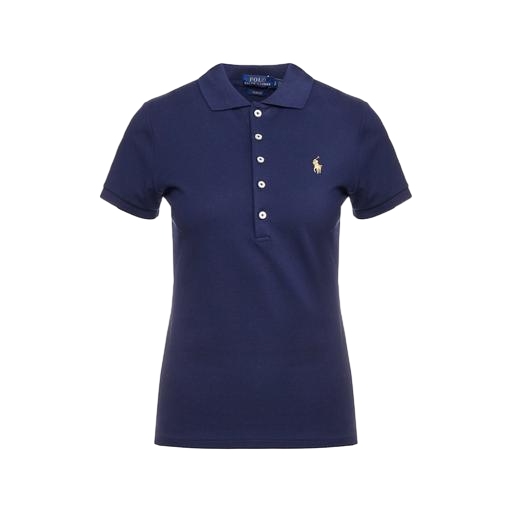
skinny-fit stretch polo shirt, skinny-fit polo shirt, blue skinny-fit stretch polo shirt, white background